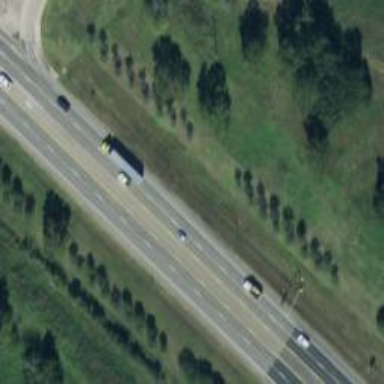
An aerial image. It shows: Trunk highway.